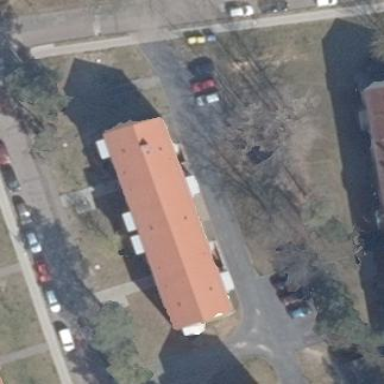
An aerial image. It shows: Residential building with red gabled roof.